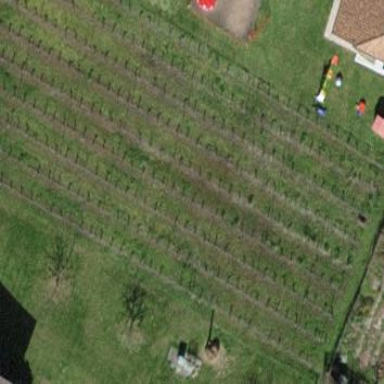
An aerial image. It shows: Vineyard.